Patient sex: F
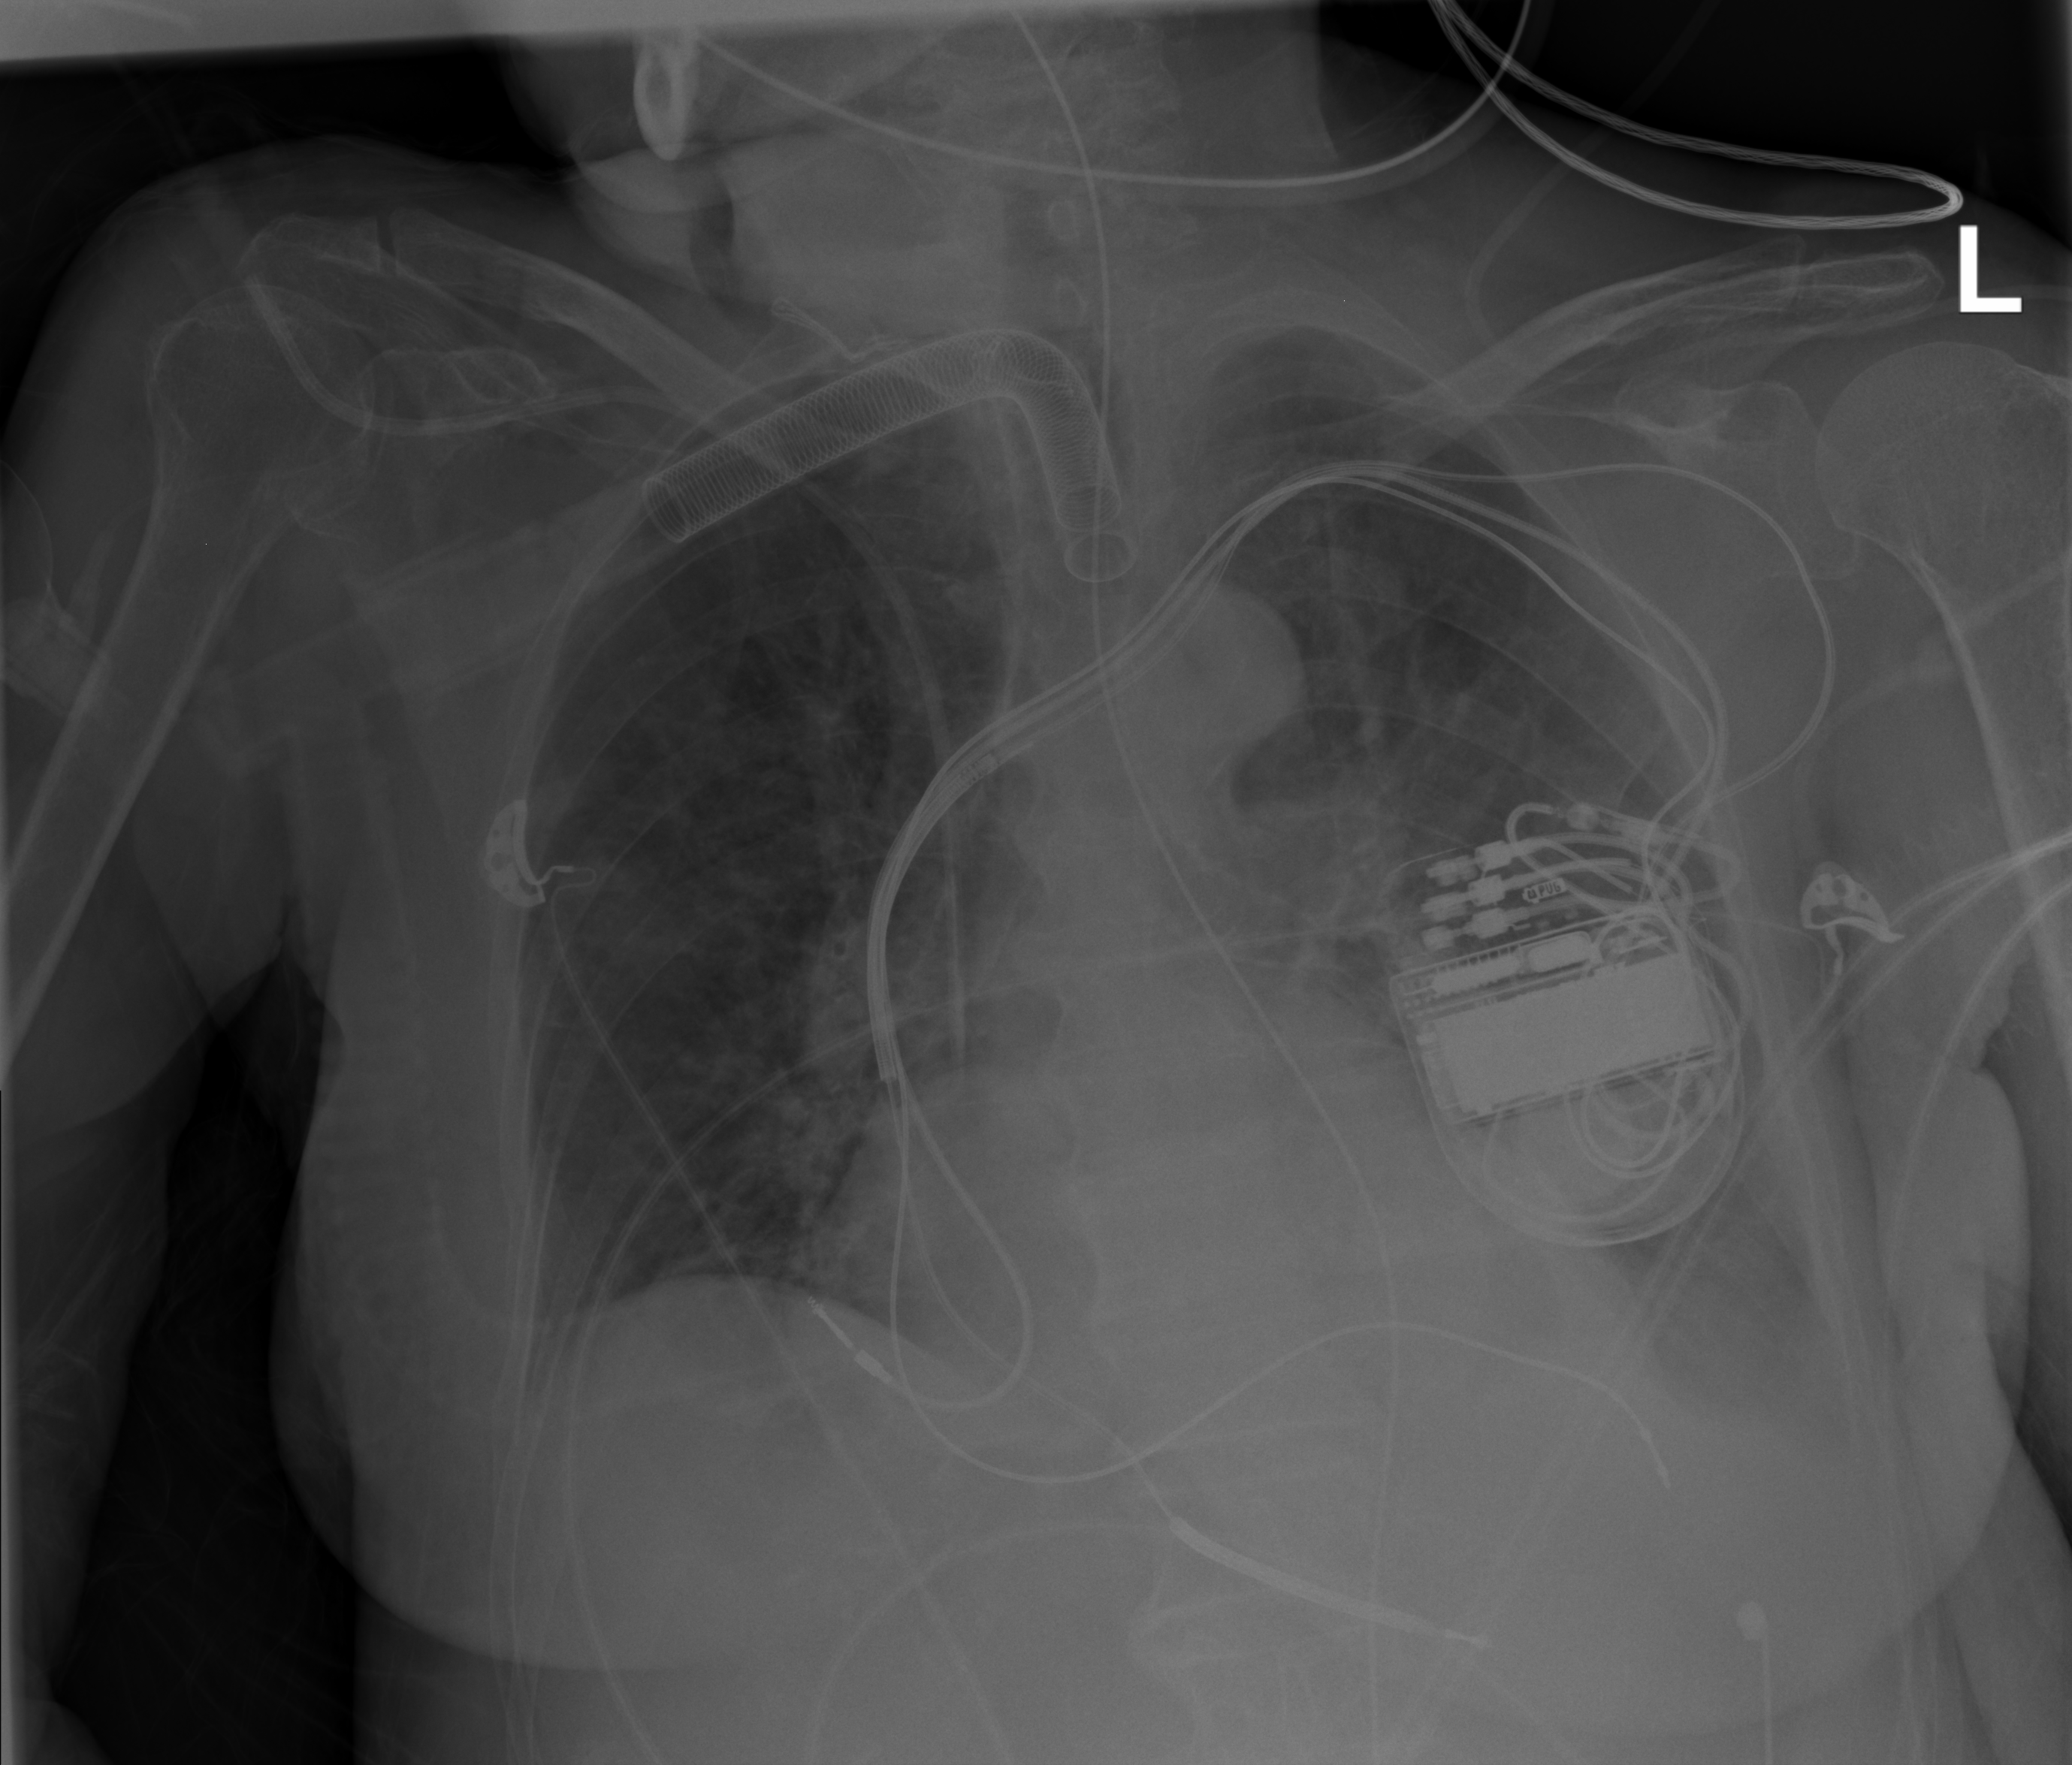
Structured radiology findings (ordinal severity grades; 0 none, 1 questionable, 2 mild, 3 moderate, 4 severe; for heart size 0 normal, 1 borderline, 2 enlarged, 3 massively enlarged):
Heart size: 2
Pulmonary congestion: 0
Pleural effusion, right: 1
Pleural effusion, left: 2
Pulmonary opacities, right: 0
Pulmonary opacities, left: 0
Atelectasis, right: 0
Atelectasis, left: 2